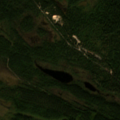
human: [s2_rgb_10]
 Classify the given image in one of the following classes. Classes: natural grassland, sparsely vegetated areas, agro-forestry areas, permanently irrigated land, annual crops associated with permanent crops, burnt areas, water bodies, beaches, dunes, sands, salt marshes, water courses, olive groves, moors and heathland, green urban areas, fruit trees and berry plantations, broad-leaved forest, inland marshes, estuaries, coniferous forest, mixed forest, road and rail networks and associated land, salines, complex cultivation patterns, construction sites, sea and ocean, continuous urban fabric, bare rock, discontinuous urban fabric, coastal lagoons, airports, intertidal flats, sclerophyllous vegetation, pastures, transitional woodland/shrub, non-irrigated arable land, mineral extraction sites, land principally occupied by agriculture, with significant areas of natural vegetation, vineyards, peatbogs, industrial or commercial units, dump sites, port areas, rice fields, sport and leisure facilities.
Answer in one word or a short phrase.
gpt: coniferous forest